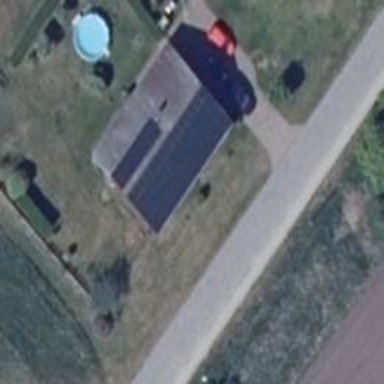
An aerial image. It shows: Solar photovoltaic panel generator producing electricity as small installation.